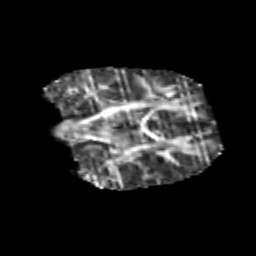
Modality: FA
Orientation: coronal
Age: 6
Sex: female
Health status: healthy